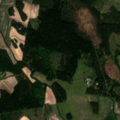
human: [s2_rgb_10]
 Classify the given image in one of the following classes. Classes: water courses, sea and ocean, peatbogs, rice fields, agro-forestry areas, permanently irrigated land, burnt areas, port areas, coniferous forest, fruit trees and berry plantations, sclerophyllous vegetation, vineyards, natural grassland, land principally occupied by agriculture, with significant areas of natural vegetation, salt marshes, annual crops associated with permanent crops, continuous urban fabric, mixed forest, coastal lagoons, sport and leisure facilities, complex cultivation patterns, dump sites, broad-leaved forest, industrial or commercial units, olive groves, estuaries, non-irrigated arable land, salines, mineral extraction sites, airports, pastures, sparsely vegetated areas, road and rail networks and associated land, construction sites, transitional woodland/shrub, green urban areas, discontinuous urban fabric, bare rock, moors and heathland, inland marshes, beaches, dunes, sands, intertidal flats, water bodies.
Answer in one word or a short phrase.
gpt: non-irrigated arable land, land principally occupied by agriculture, with significant areas of natural vegetation, coniferous forest, transitional woodland/shrub